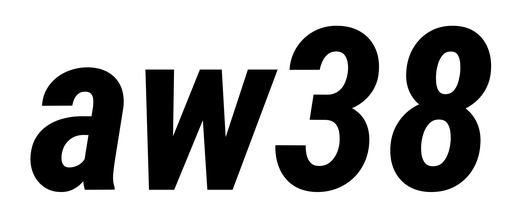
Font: Roboto-Italic_Condensed_Bold_Italic